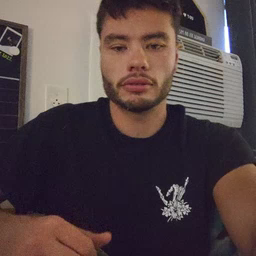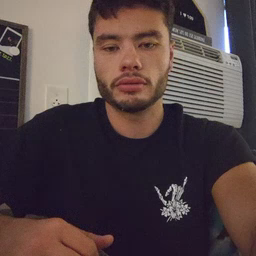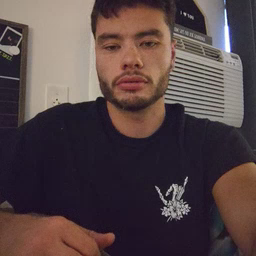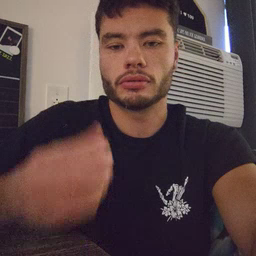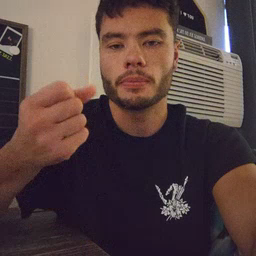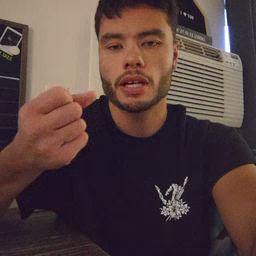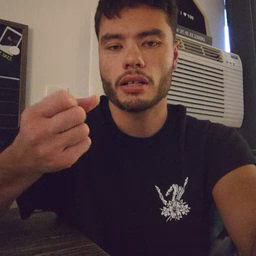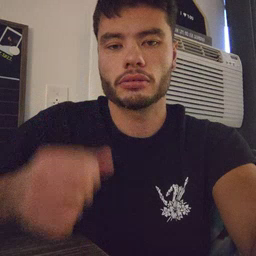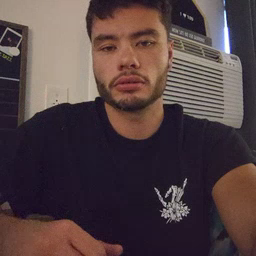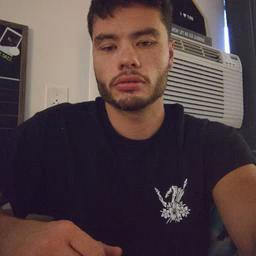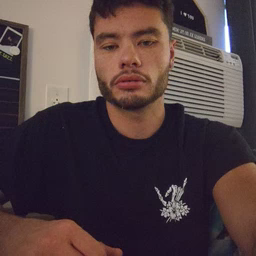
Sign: milk